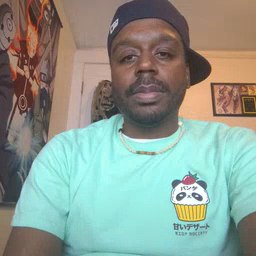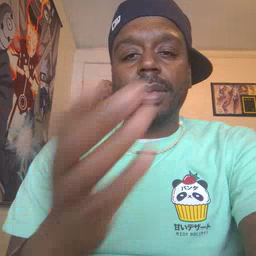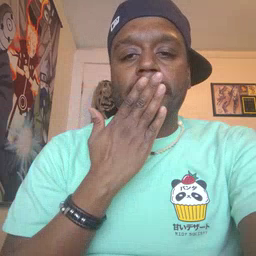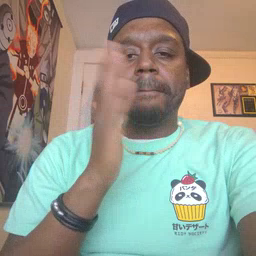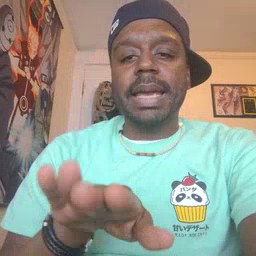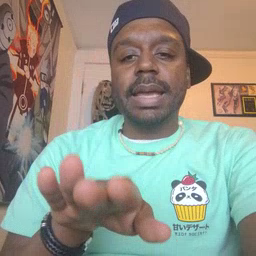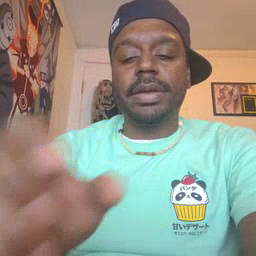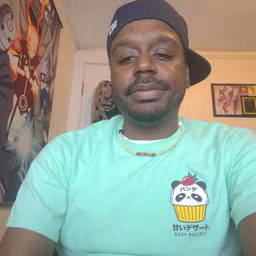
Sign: bad